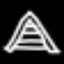
Label: The Eiffel Tower